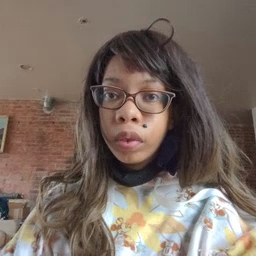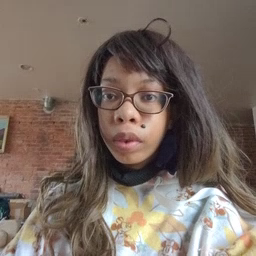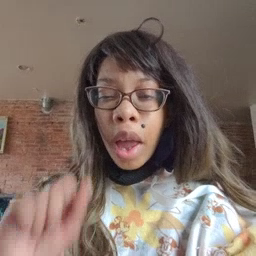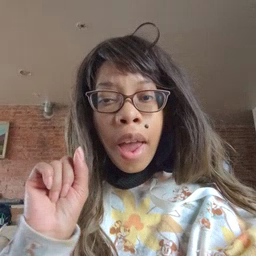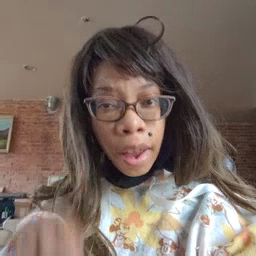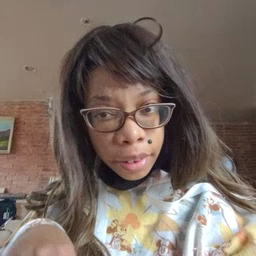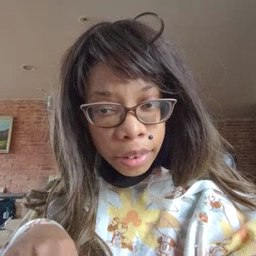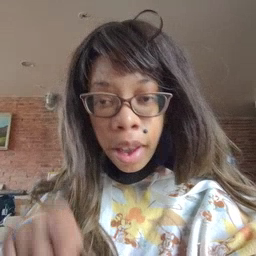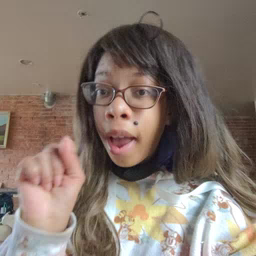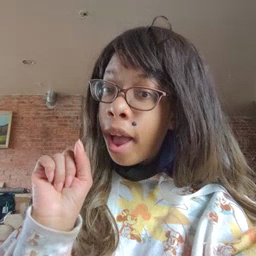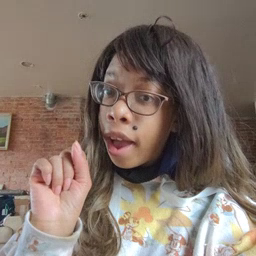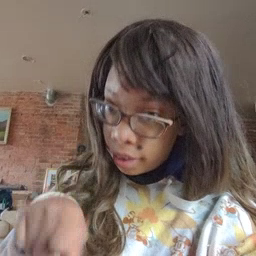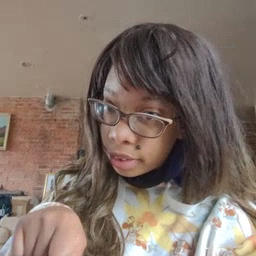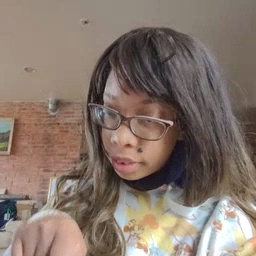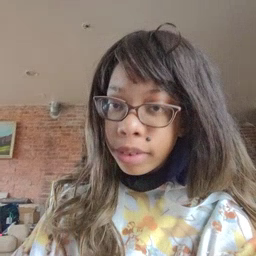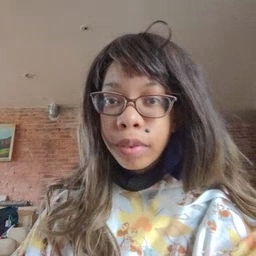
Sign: can